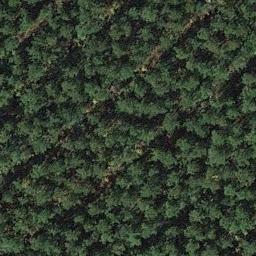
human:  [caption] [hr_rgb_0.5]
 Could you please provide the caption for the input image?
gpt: This is a dense forest .

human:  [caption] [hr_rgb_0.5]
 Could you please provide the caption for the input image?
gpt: The forest has a lot of trees well-arranged in lines .

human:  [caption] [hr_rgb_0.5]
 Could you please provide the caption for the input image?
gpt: The forest is full of green trees .

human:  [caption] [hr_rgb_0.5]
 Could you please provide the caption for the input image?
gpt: Many neat rows of green trees are in the forest .

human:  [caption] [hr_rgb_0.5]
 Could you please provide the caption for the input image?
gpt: A forest with many rows of green trees .